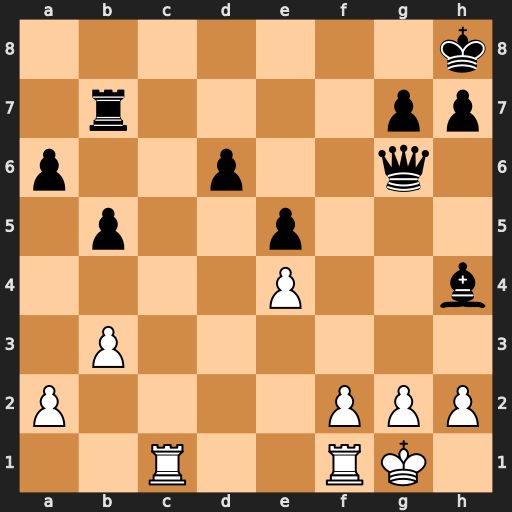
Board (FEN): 7k/1r4pp/p2p2q1/1p2p3/4P2b/1P6/P4PPP/2R2RK1
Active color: w
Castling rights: -
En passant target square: -
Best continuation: Rc8+ Bd8 Rxd8+ Qe8 Rxe8#